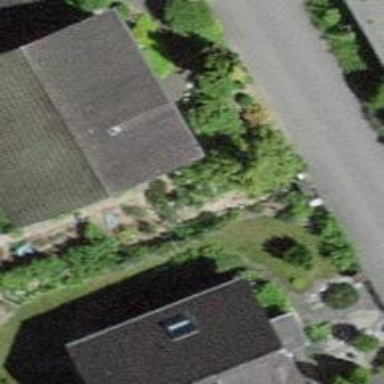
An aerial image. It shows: Residential building.